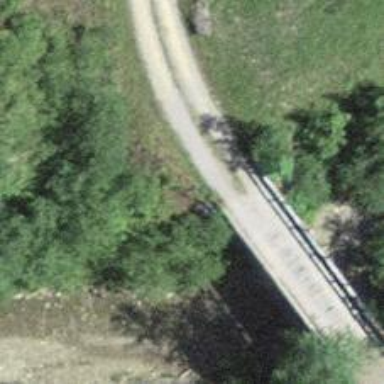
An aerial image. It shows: Track passing over bridge with grade 2 tracktype.